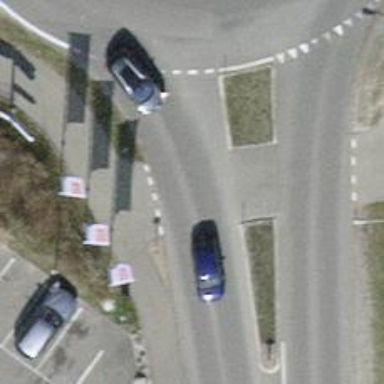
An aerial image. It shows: Unmarked road crossing.